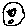
Label: square